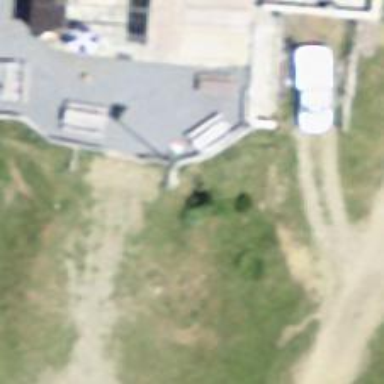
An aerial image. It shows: Charging station.